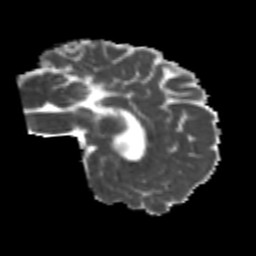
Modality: MD
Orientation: sagittal
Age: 26
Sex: male
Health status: healthy
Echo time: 0.074 s